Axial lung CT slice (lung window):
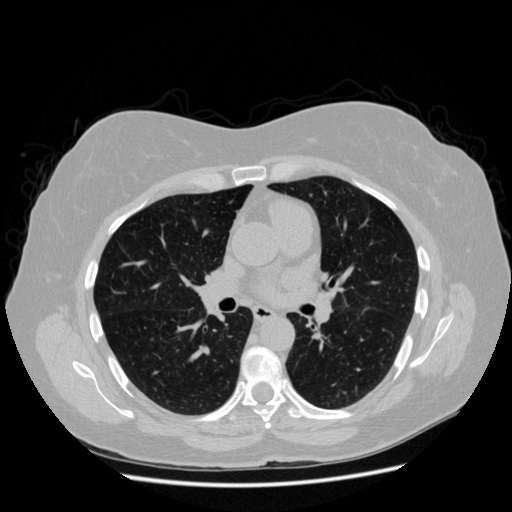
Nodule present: no